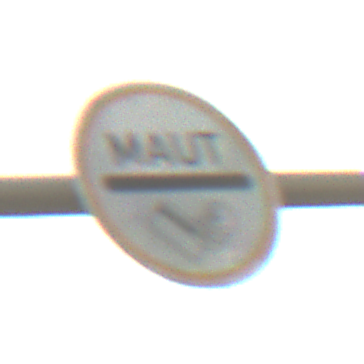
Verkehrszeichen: MautflichtigeStrecke
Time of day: SunriseSunset
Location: Outdoor (Suburban)
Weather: PartlyCloudy
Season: NotSpecified
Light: Natural